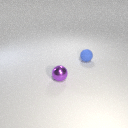
small purple metal sphere in front of small blue rubber sphere